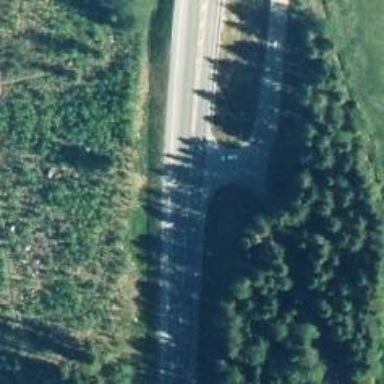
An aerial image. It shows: Asphalt road designated as trunk highway.